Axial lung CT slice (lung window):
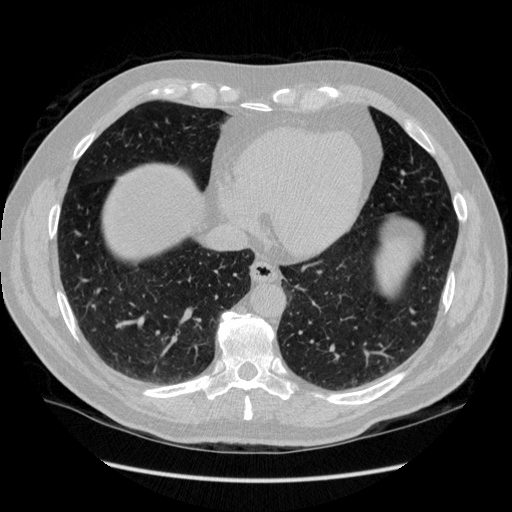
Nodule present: no